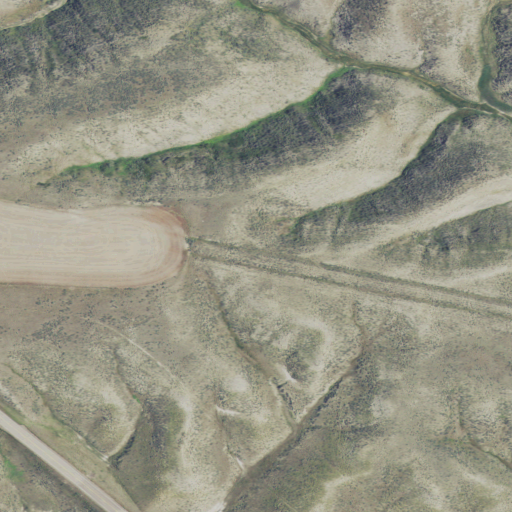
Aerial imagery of mountain in Montana named Chinaman Hill containing grassland, shrub, cultivated crops, and open development